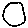
Label: circle